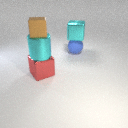
large cyan metal cylinder below small brown rubber cube